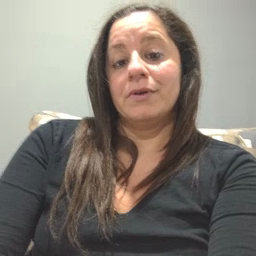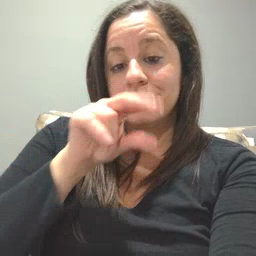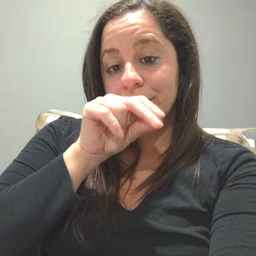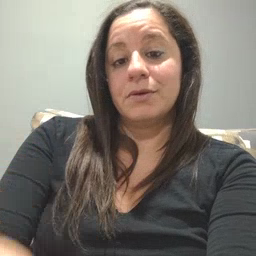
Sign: duck